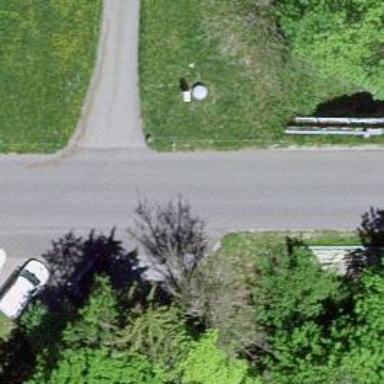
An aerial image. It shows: Tertiary road with asphalt surface crossing bridge without sidewalk.